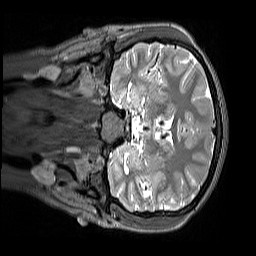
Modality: T2w
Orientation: coronal
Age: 13
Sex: female
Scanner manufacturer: siemens
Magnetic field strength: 3 T
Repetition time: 3.2 s
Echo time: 0.408 s